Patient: sex M, age 54
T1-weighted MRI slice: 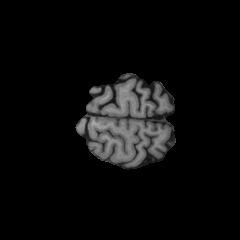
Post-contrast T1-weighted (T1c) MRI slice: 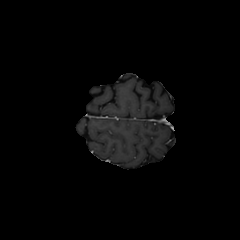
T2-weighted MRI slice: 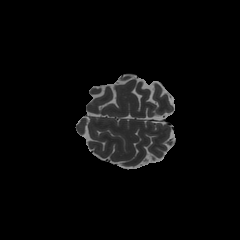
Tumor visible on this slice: no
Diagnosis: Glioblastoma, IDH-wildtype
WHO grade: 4